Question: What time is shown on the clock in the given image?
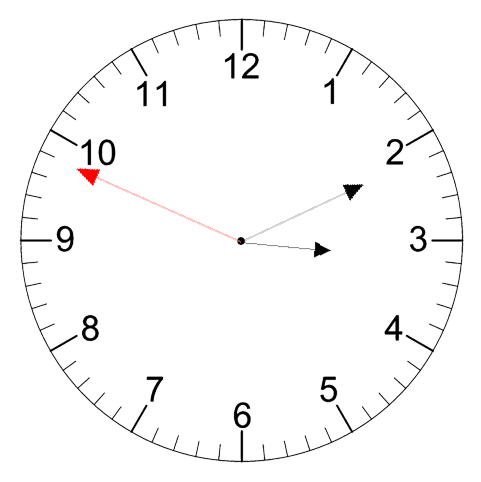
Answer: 03:10:49